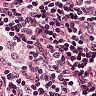
Metastatic tissue present: no